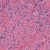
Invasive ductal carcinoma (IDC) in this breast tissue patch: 1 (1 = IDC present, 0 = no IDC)